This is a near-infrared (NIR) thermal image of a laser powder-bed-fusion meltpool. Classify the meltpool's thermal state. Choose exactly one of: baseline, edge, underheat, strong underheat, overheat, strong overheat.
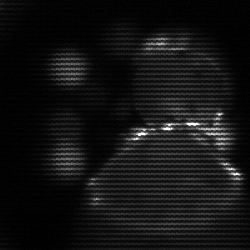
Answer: edge